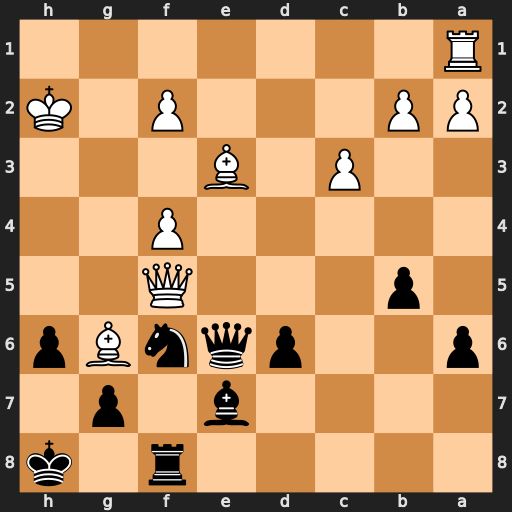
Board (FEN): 5r1k/4b1p1/p2pqnBp/1p3Q2/5P2/2P1B3/PP3P1K/R7
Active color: b
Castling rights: -
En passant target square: -
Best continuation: Ng4+ Qxg4 Qxg4